Question: I am using CRM Online 2013.
I am trying to remove 3 values from an optionset under a certain condition.
The optionset has six options by default: they are listed at the top of my JS code below.
When I run my code, the correct amount of options appear; but they all say undefined.

Here is what I have at the moment:
'''
var customer = 100000000;
var partner = 100000001;
var partnerCustomer = 100000002;
var customerAndBeta = 100000003;
var partnerAndBeta = 100000004;
var partnerCustomerAndBeta = 100000005;
function populateBetaOptionSet(beta) {
var options = Xrm.Page.getAttribute("intip_websiteaccess").getOptions();
var pickListField = Xrm.Page.getControl("intip_websiteaccess");
for(i = 0; i < options.length; i++)
{
pickListField.removeOption(options[i].value);
}
if (beta == false) {
pickListField.addOption(customer);
pickListField.addOption(partner);
pickListField.addOption(partnerCustomer);
}
pickListField.addOption(customerAndBeta);
pickListField.addOption(partnerAndBeta);
pickListField.addOption(partnerCustomerAndBeta);
}
'''
This is being called from another function which is wired up to a separate field's onchange event. I am sure this is working correctly as I am getting the correct beta value through when it is called.
I am removing all the options before re-adding them to avoid duplicates.
Any idea what I am doing wrong here/or know of a better way of doing this?
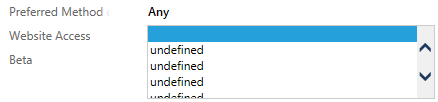
Answer: Re-wrote your function to match the criterion. The option is an object with both text and value. This is why you see undefined (missing text);
So instead of
'''
var customer = 100000000
'''
it needs to be
'''
var customer = { value : 100000000 , text : "Customer" };
'''
The code below saves each option in global scope and uses it each time you call populateBetaOptionSet
'''
function populateBetaOptionSet(beta) {
var xrmPage = Xrm.Page;
var pickListField = xrmPage.getControl("intip_websiteaccess");
var options = pickListField.getOptions();
//save all options
if (!window.wsOptions)
{
window.wsOptions = {};
wsOptions.customer = pickListField.getOption(100000000);
wsOptions.partner = pickListField.getOption(100000001);
wsOptions.partnerCustomer = pickListField.getOption(100000002);
wsOptions.customerAndBeta = pickListField.getOption(100000003);
wsOptions.partnerAndBeta = pickListField.getOption(100000004);
wsOptions.partnerCustomerAndBeta = pickListField.getOption(100000005);
}
//clear all items
for(var i = 0; i < options.length; i++)
{
pickListField.removeOption(options[i].value);
}
if (beta == false) {
pickListField.addOption(wsOptions.customer);
pickListField.addOption(wsOptions.partner);
pickListField.addOption(wsOptions.partnerCustomer);
}
pickListField.addOption(wsOptions.customerAndBeta);
pickListField.addOption(wsOptions.partnerAndBeta);
pickListField.addOption(wsOptions.partnerCustomerAndBeta);
}
'''